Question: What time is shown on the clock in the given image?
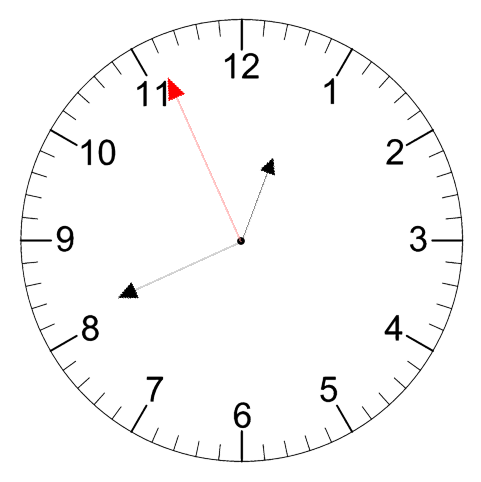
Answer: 12:40:56